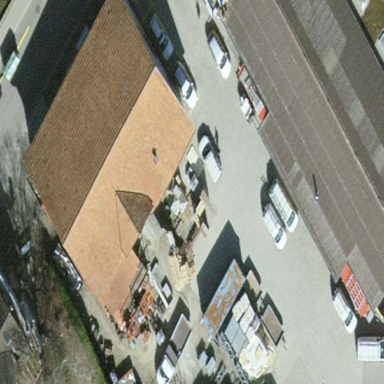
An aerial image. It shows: Warehouse.